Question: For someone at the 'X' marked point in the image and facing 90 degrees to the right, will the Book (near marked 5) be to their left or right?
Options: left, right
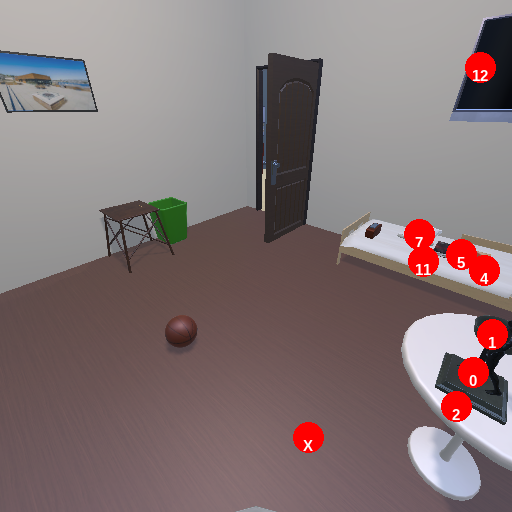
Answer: left